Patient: sex F, age 33
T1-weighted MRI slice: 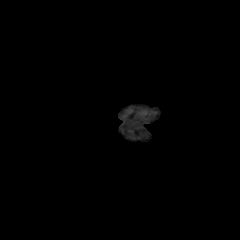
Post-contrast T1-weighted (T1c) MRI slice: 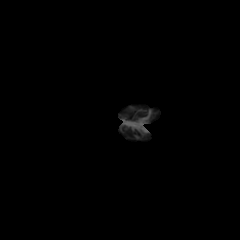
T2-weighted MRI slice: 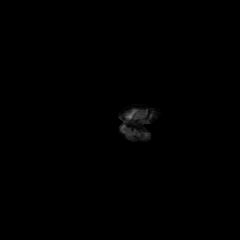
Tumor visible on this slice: no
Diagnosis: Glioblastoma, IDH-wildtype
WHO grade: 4